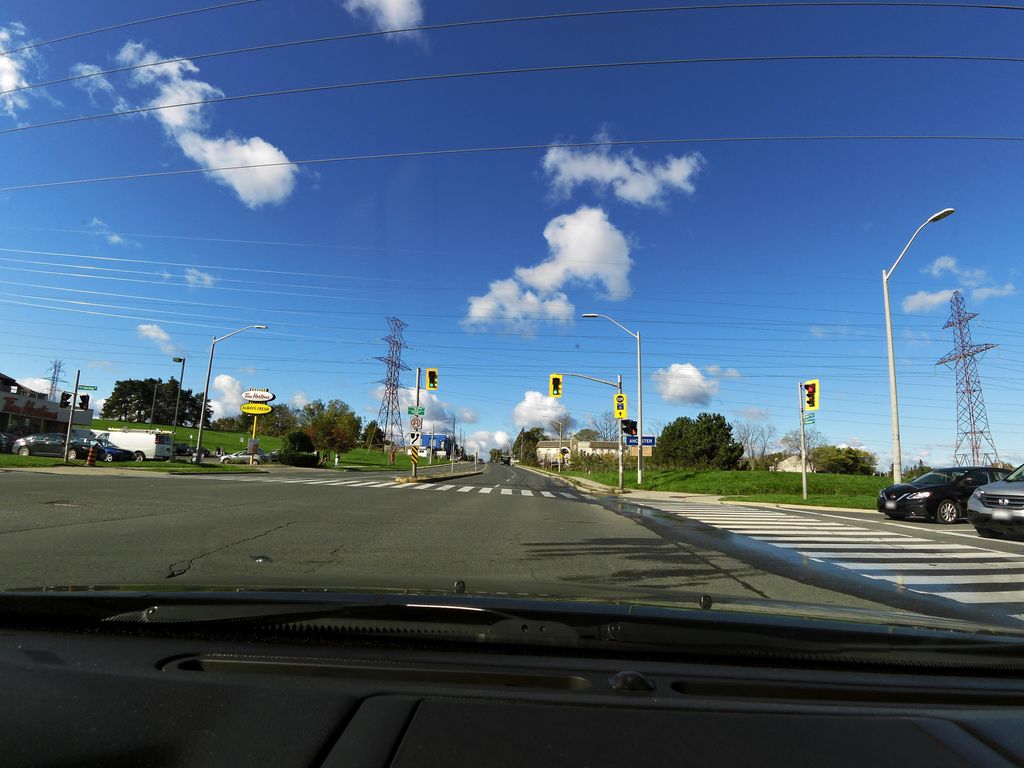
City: hamilton